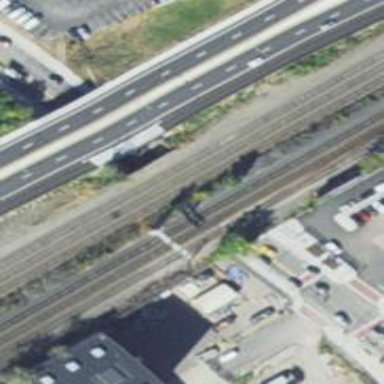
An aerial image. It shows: Railway signal.